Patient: sex F, age 44
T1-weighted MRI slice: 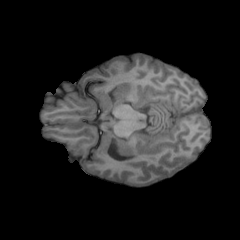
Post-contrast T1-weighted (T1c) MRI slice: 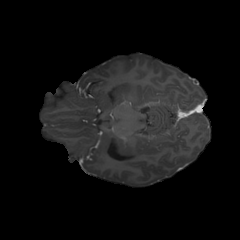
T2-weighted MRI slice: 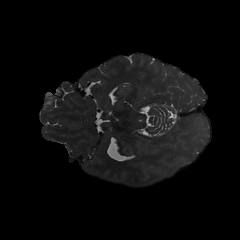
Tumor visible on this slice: no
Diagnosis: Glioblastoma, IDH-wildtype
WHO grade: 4